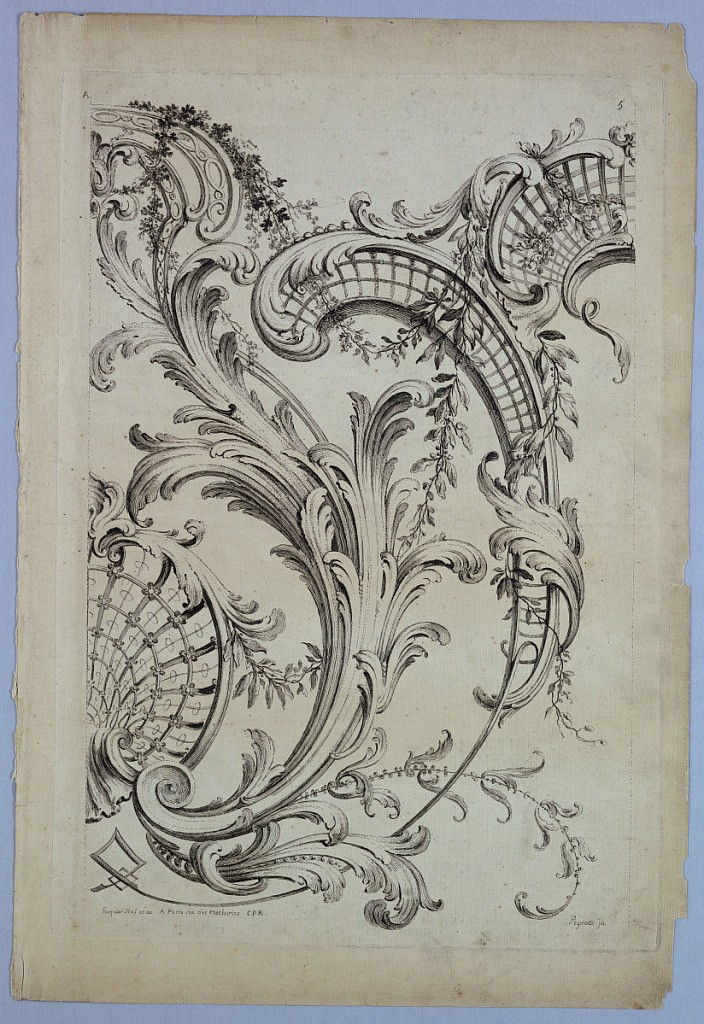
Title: Plate 5, from "Divers Ornemens"
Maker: Gabriel Huquier, French, 1695–1772
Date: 1730-1740
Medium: Etching on paper
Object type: Print
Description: Rocaille frieze, one section of which is shown, composed of an acanthus scrolls, flower branches, and lattice.